Question: I currently draw a plane (triangle strip) in the 3D world. I now want to draw it as a billboard - so the face is aligned to the camera.
This is the code:
'''
#version 330 core
layout(points) in;
layout(triangle_strip, max_vertices=4) out;
out vec2 tex_coord;
uniform mat4x4 model;
uniform mat4x4 view;
uniform mat4x4 projection;
uniform float size = 1.0;
// texture coordinates
const vec2 texc[4] = vec2[] (vec2(0, 0),
vec2(0, 1),
vec2(1, 0),
vec2(1, 1));
void main() {
// vertex offsets from the center point
float asize = size / 2;
vec4 offset[4] = vec4[] (vec4(-asize, 0.0, -asize, 0.0),
vec4(-asize, 0.0, asize, 0.0),
vec4( asize, 0.0, -asize, 0.0),
vec4( asize, 0.0, asize, 0.0));
int i, j;
for(i = 0; i < gl_in.length(); ++i) {
for(j = 0; j < 4; ++j) {
// vector coordinates
vec4 vertexpos = (gl_in[i].gl_Position + offset[j]);
vec4 position = projection * view * model * vertexpos;
gl_Position = position;
tex_coord = texc[j];
EmitVertex();
}
EndPrimitive();
}
}
'''
Obviously the output is just a plane:

How must the code be changed to draw the plane as a billboard? I know I have to calculate the vertex coordinates (in the inner loop) utilizing the view matrix, but I can't figure out how.
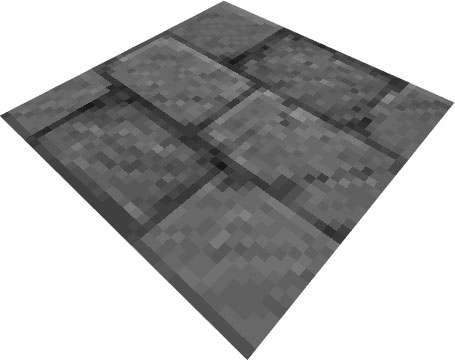
Answer: Add 'offset' you project 'gl_in[i].gl_Position':
'''
int i, j;
for(i = 0; i < gl_in.length(); ++i)
{
vec4 centerpt = projection * view * model * gl_in[i].gl_Position;
for(j = 0; j < 4; ++j)
{
gl_Position = centerpt + offset[j];
tex_coord = texc[j];
EmitVertex();
}
EndPrimitive();
}
'''